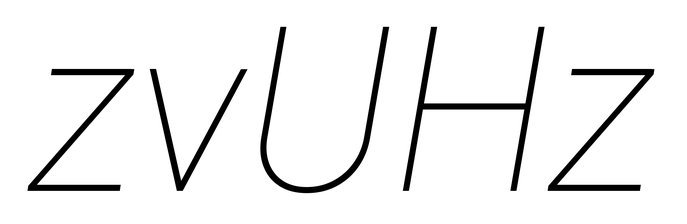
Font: Roboto-Italic_Thin_Italic